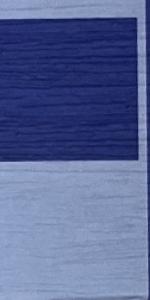
Label: Empty